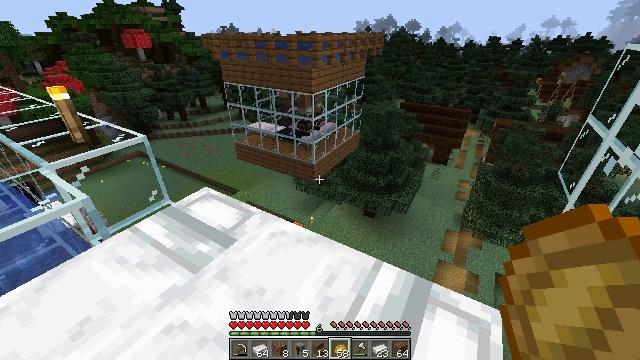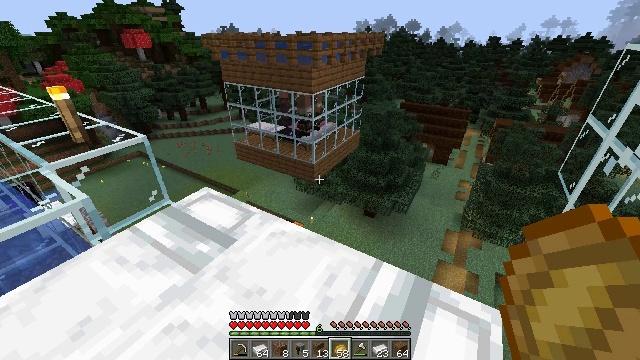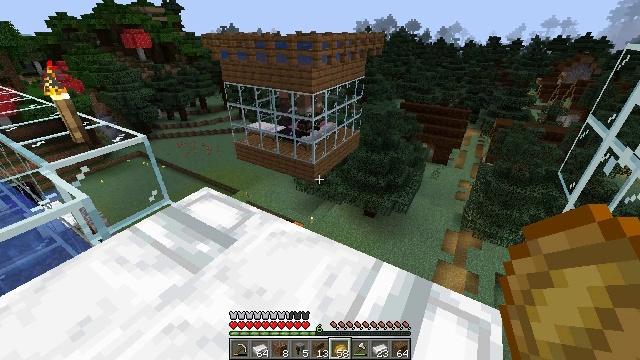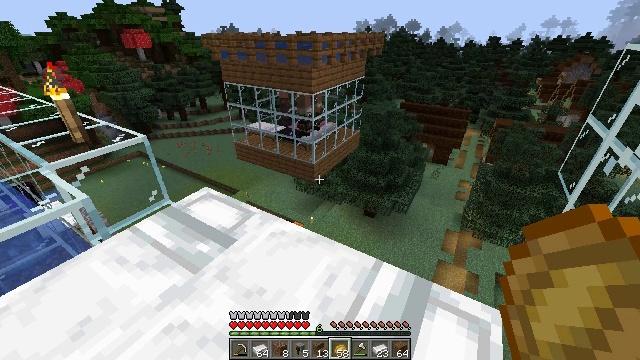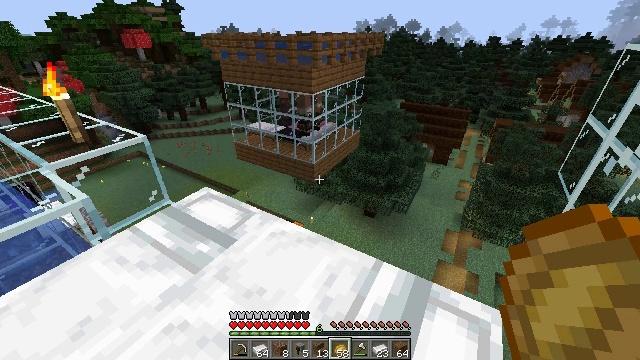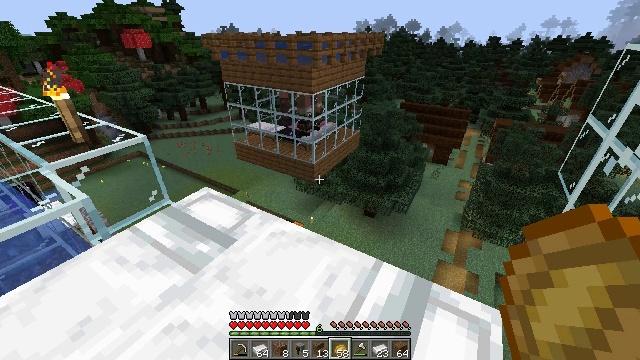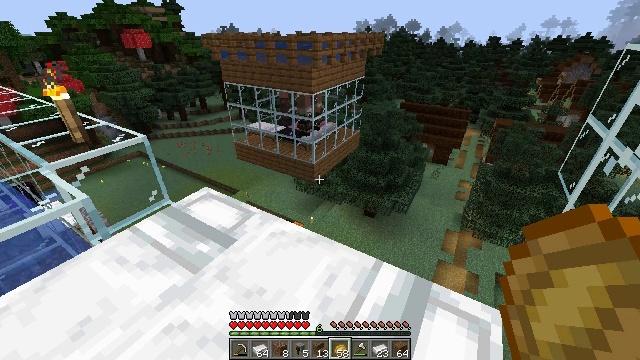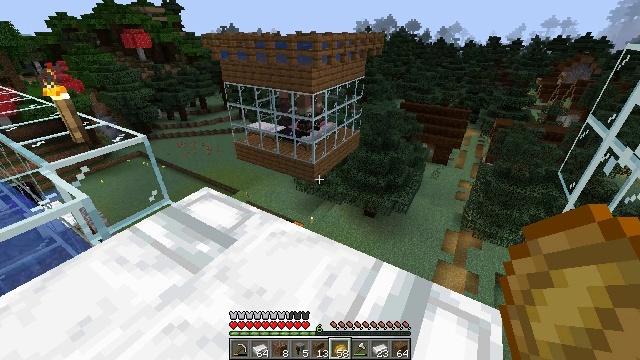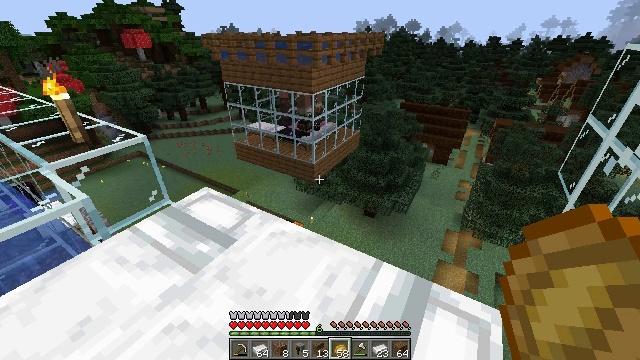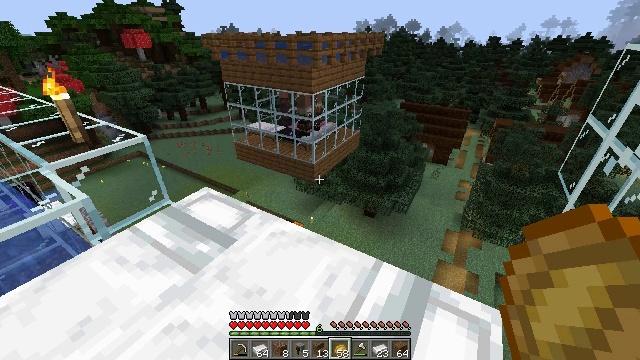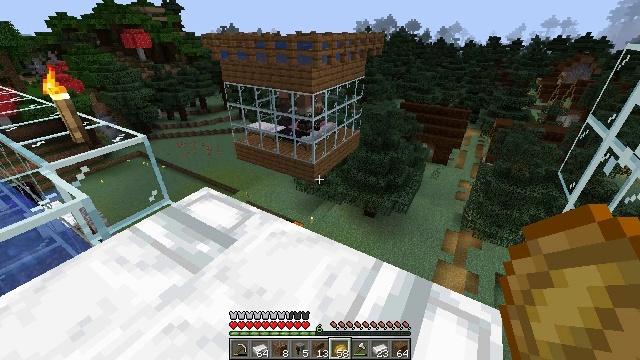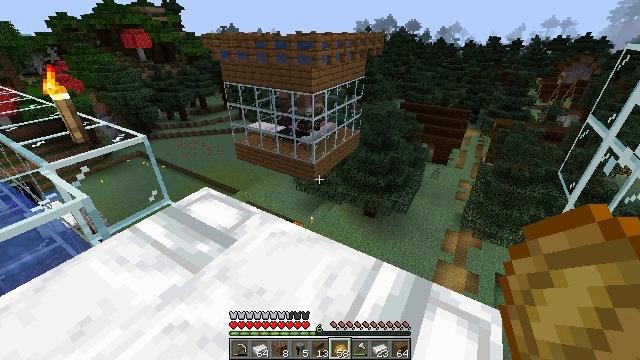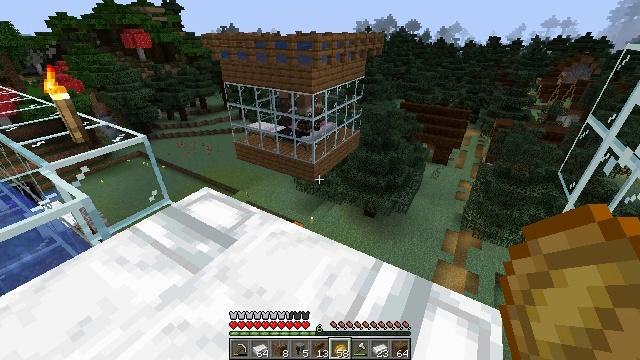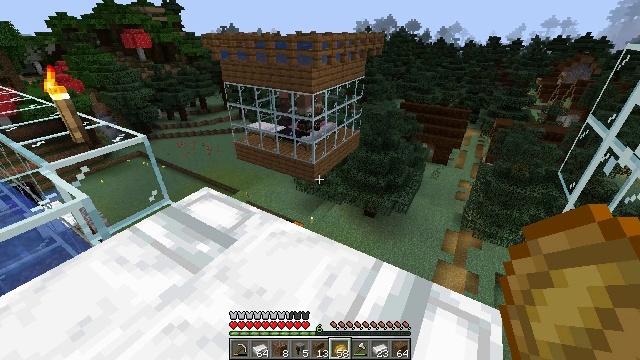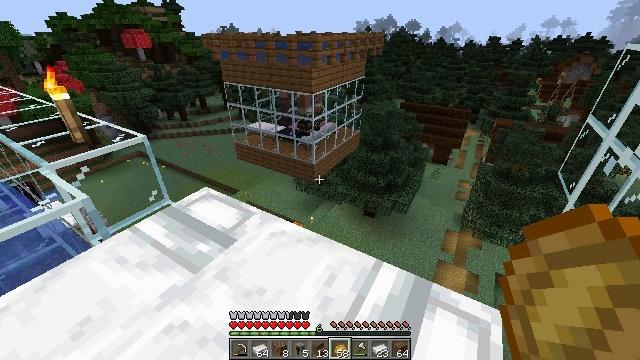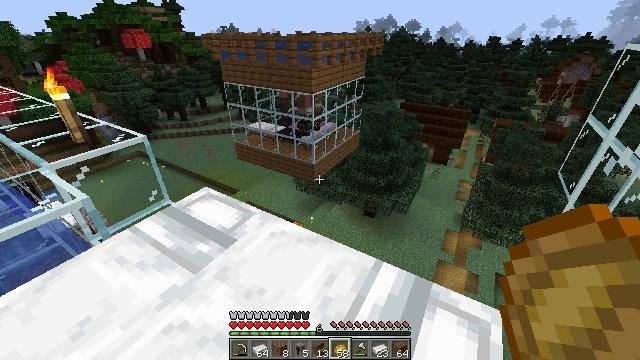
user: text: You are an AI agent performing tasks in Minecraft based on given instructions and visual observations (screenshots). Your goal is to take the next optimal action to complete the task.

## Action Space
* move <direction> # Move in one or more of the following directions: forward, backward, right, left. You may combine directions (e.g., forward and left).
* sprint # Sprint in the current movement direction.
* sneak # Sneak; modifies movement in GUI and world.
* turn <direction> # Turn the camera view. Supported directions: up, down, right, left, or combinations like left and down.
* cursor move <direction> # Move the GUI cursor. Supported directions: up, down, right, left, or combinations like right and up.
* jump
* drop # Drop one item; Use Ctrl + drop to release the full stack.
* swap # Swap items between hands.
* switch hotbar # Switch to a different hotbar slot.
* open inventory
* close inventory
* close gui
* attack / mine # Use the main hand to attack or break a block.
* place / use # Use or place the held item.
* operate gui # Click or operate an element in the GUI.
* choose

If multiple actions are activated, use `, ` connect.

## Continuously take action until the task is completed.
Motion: motion action
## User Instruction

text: Retrieve the smithing table you placed.
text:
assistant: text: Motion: no_op
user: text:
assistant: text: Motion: no_op
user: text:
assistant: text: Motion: no_op
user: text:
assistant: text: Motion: no_op
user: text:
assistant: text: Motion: no_op
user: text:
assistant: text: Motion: no_op
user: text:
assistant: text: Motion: no_op
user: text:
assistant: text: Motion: no_op
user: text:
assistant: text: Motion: no_op
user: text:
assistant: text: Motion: no_op
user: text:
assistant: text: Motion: no_op
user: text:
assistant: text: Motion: no_op
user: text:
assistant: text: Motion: no_op
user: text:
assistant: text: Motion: no_op
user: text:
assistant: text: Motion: no_op
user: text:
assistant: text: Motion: no_op
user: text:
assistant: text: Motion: no_op
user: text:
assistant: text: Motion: no_op
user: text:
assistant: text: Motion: no_op
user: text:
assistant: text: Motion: no_op
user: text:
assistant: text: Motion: no_op
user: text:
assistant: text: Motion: no_op
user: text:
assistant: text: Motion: no_op
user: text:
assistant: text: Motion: no_op
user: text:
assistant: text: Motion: no_op
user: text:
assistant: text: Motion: no_op
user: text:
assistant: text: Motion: no_op
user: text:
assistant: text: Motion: no_op
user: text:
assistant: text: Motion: no_op
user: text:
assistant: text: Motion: no_op